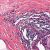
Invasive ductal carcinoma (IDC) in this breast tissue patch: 0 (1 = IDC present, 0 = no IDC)